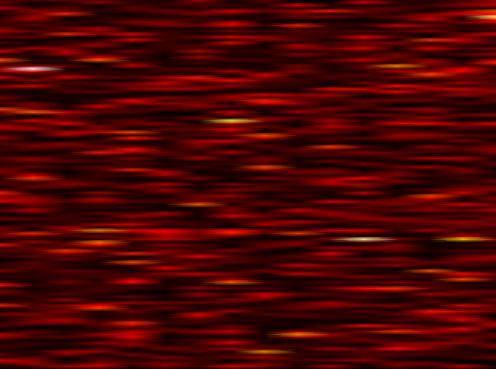
Label: UFMC